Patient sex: F
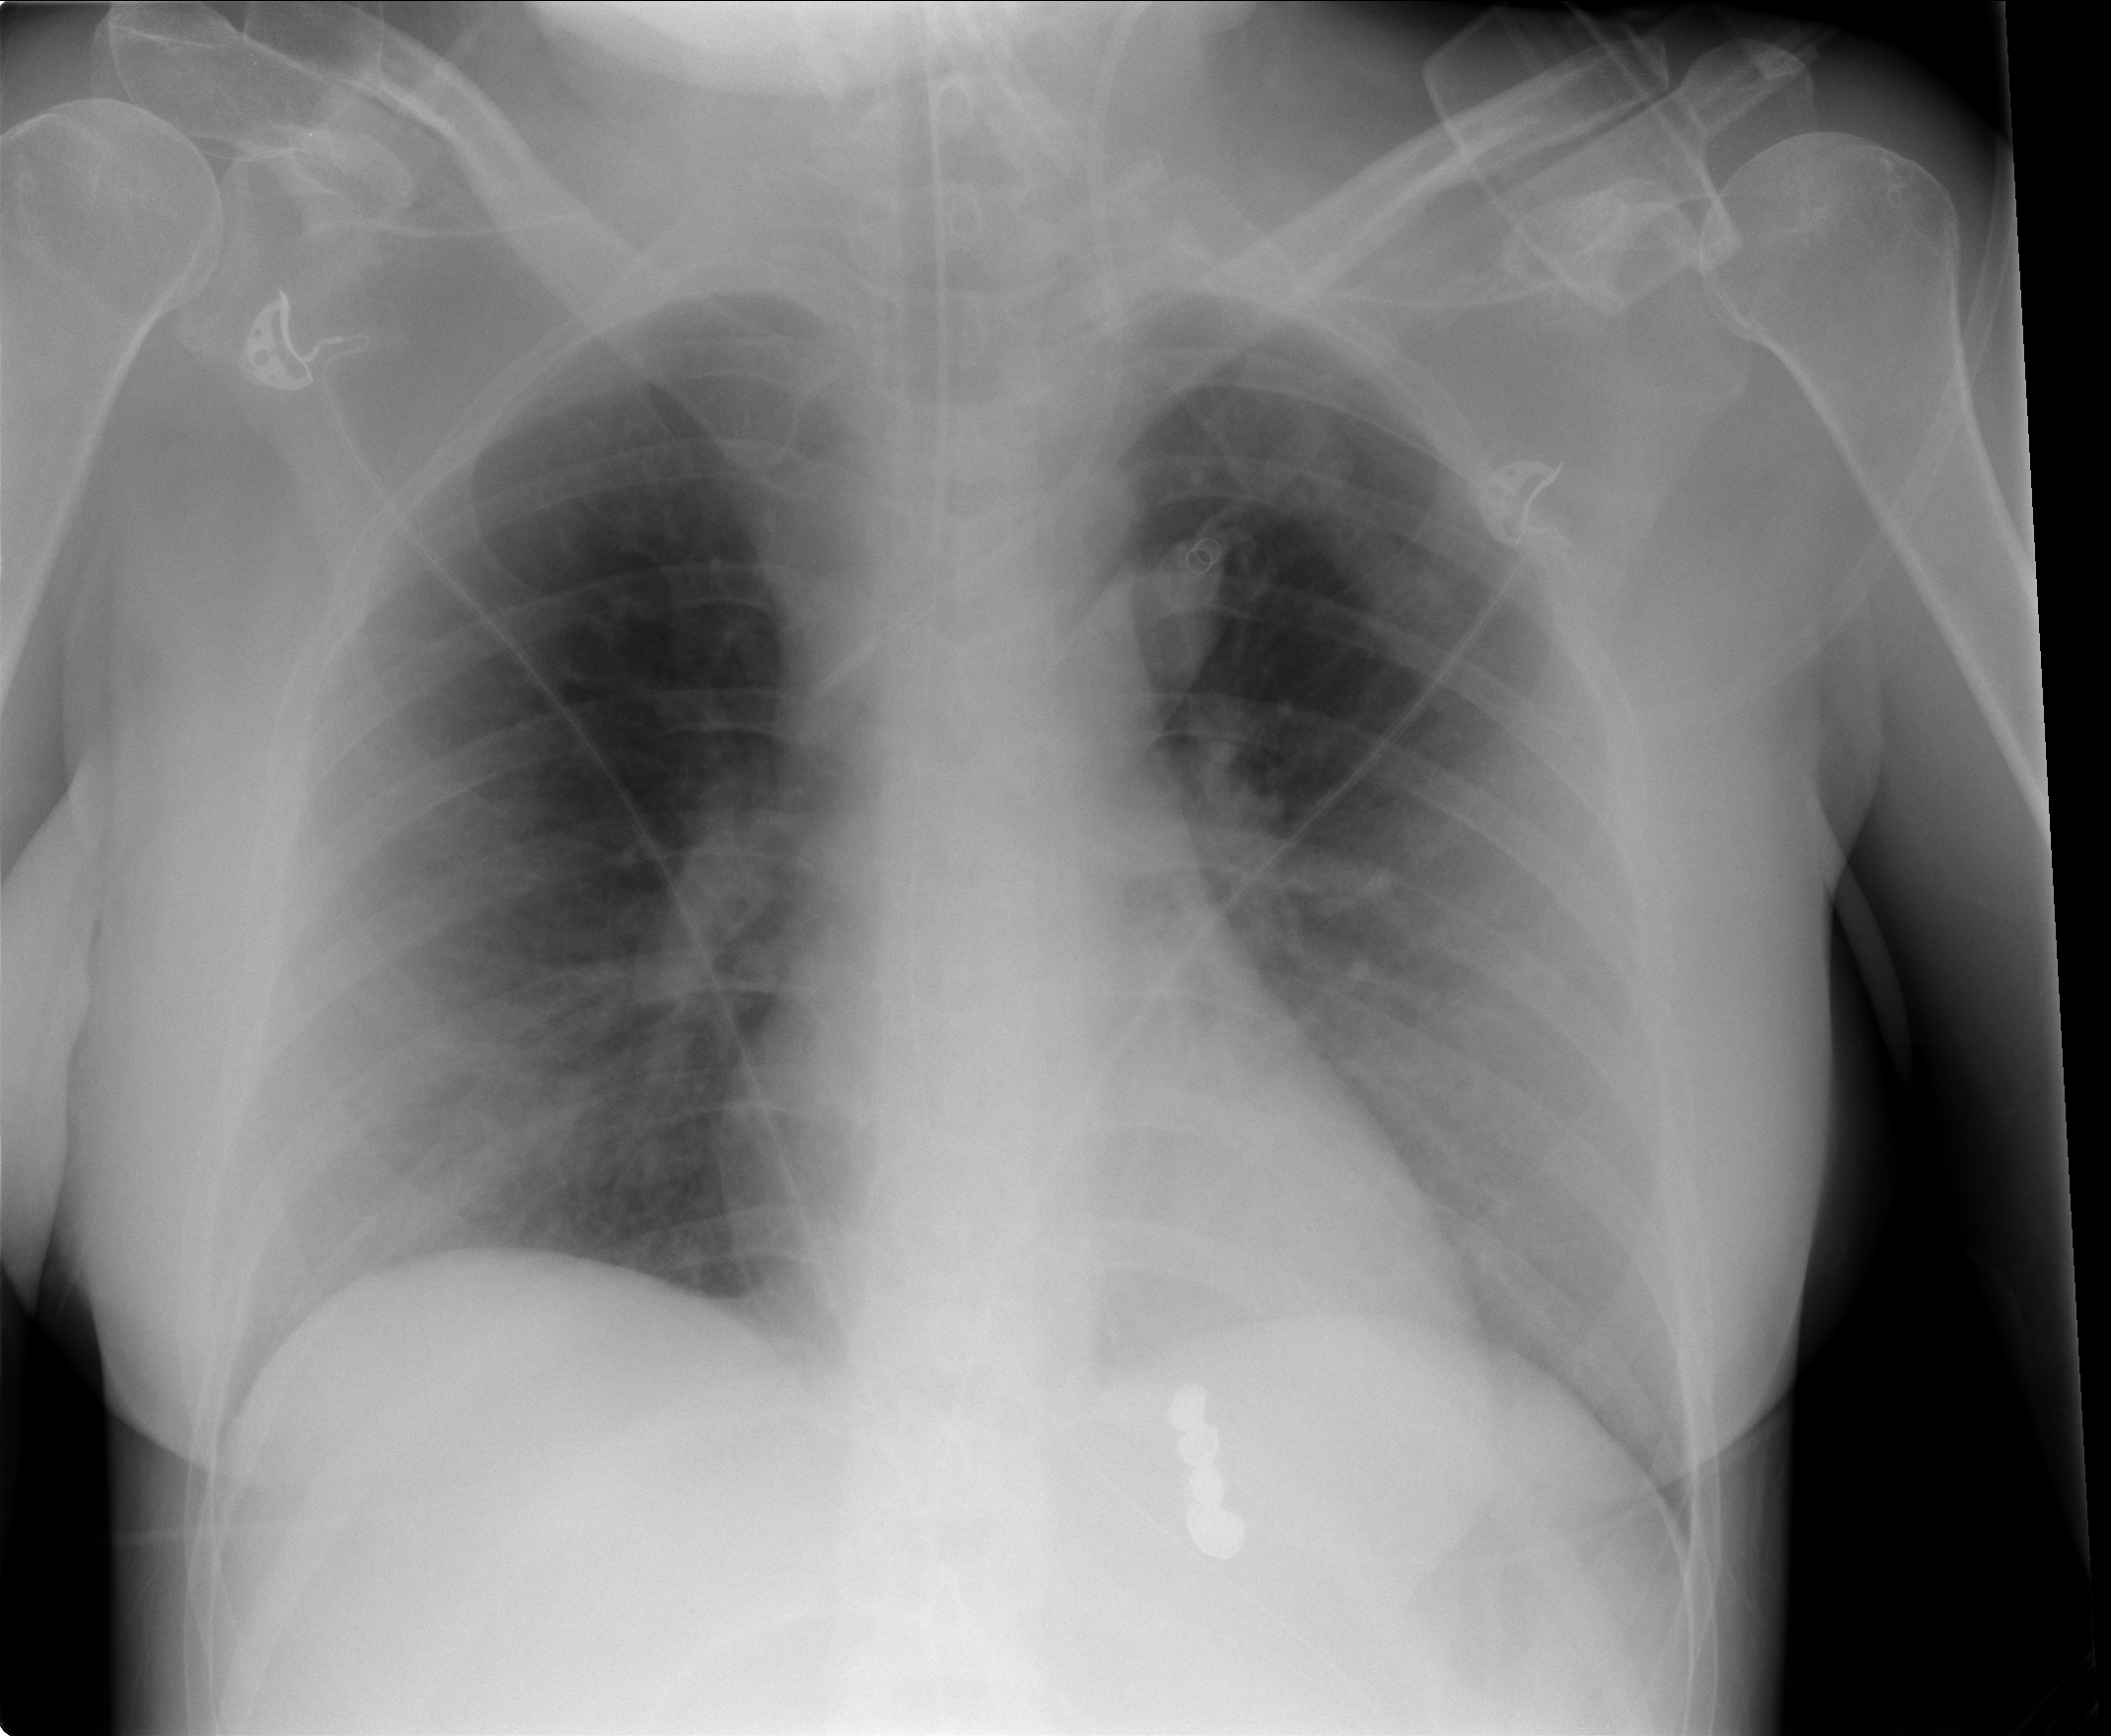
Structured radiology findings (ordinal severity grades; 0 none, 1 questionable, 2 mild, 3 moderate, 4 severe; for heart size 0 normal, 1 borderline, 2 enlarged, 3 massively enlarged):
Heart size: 0
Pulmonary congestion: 0
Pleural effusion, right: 0
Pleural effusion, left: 0
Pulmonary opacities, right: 0
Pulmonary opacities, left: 0
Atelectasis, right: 1
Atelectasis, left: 1